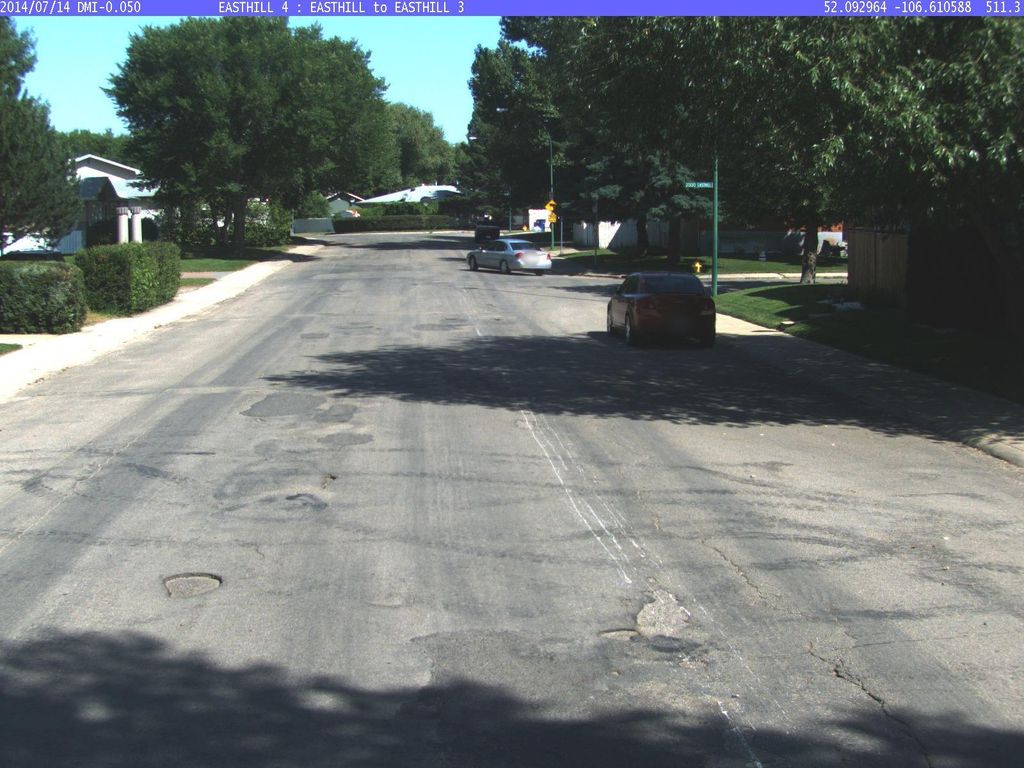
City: saskatoon